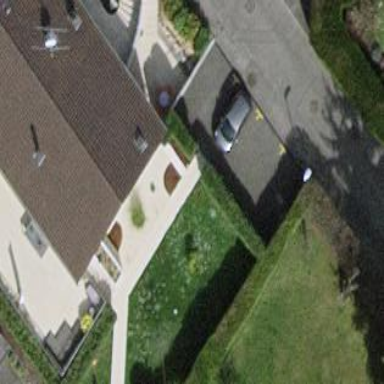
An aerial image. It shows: Garden surrounded by fence.